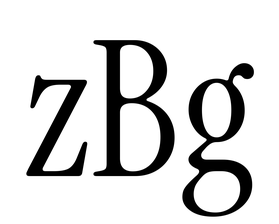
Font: InstrumentSerif-Regular